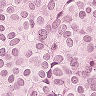
Metastatic tissue present: yes